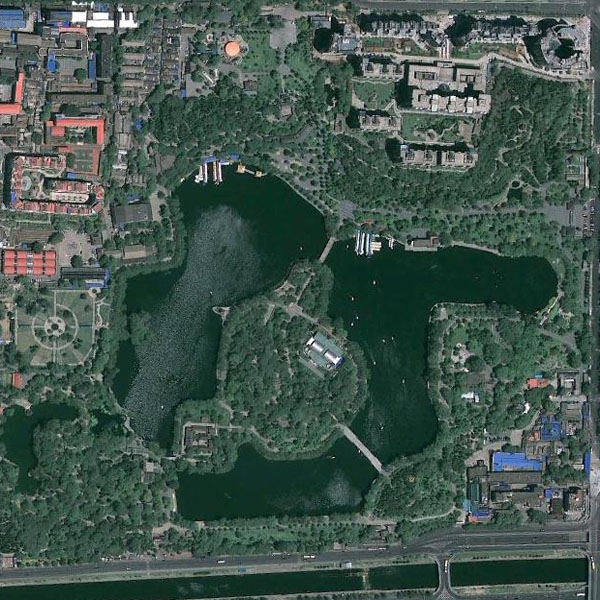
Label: Park